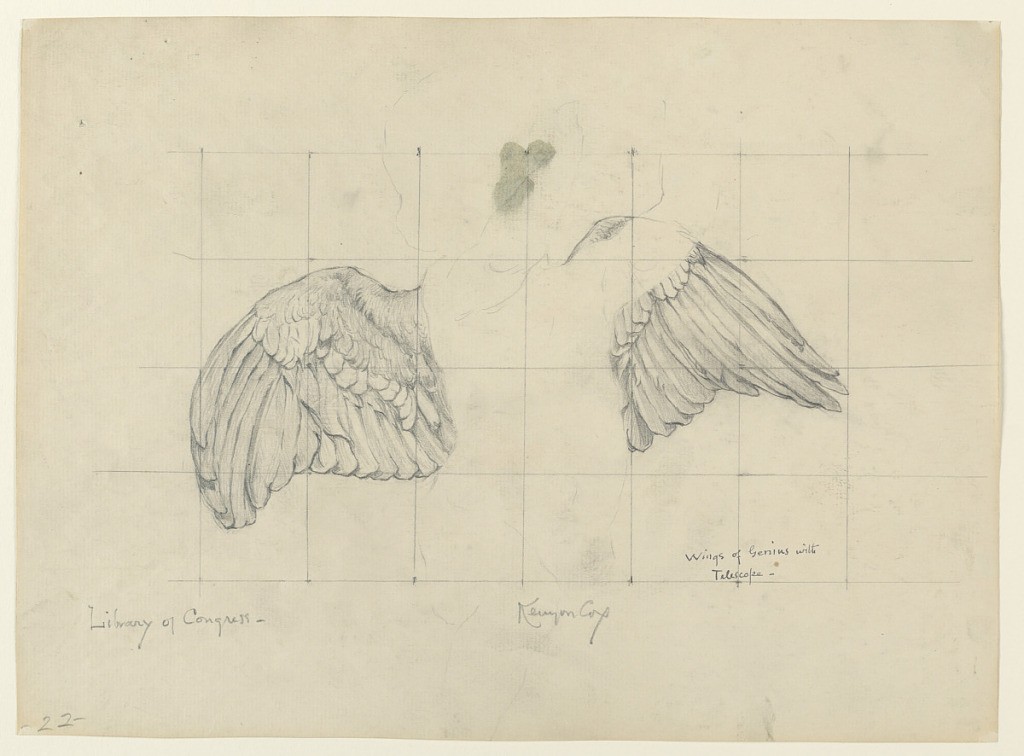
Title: Study for "Mathematics," "The Sciences," Library of Congress, Washington D.C.
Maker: Kenyon Cox, American, 1856–1919
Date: ca. 1895
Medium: Graphite on paper
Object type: Drawing
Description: Sketch of outspread wings. The paper is squared for transferring the image.